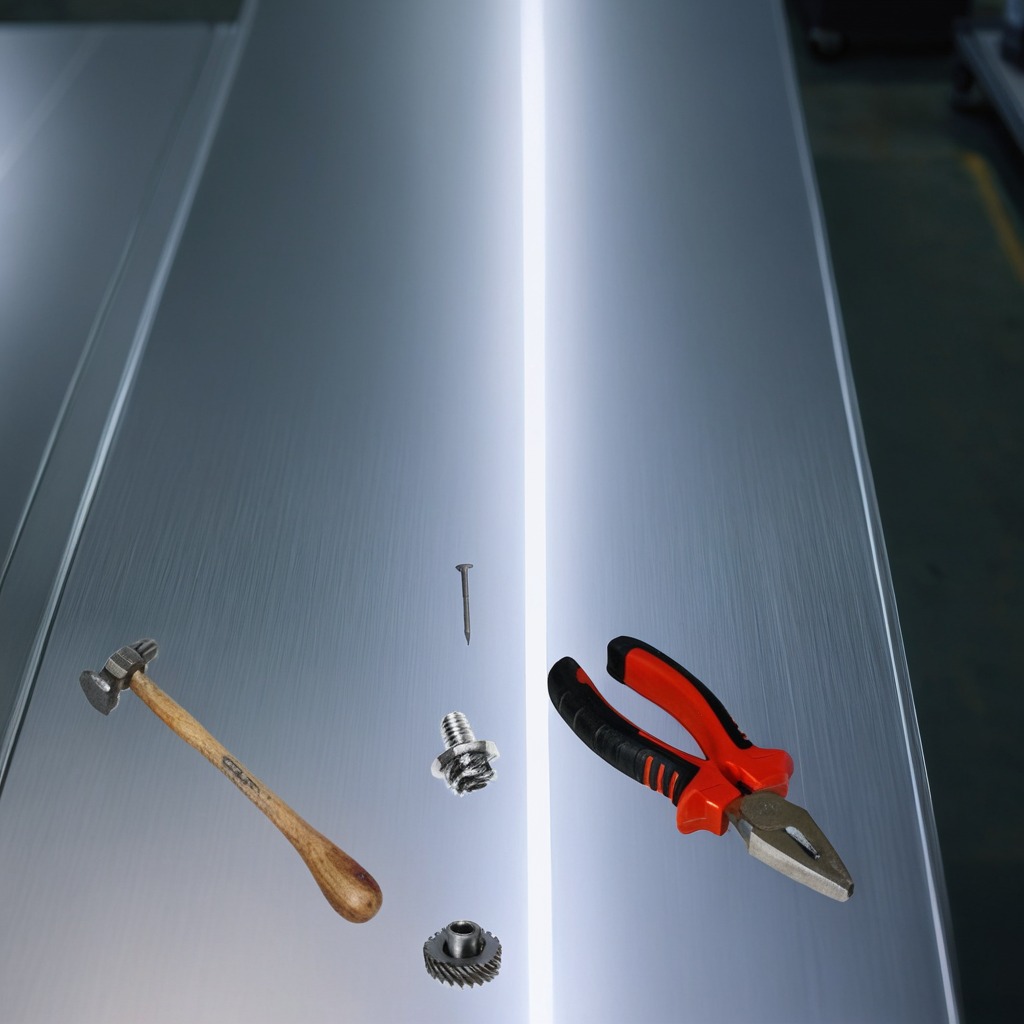
A metal gear with teeth, a metal machine screw, a hammer, an iron nail, and pliers are lying on the metal table in a machine shop under fluorescent lights.